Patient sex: F
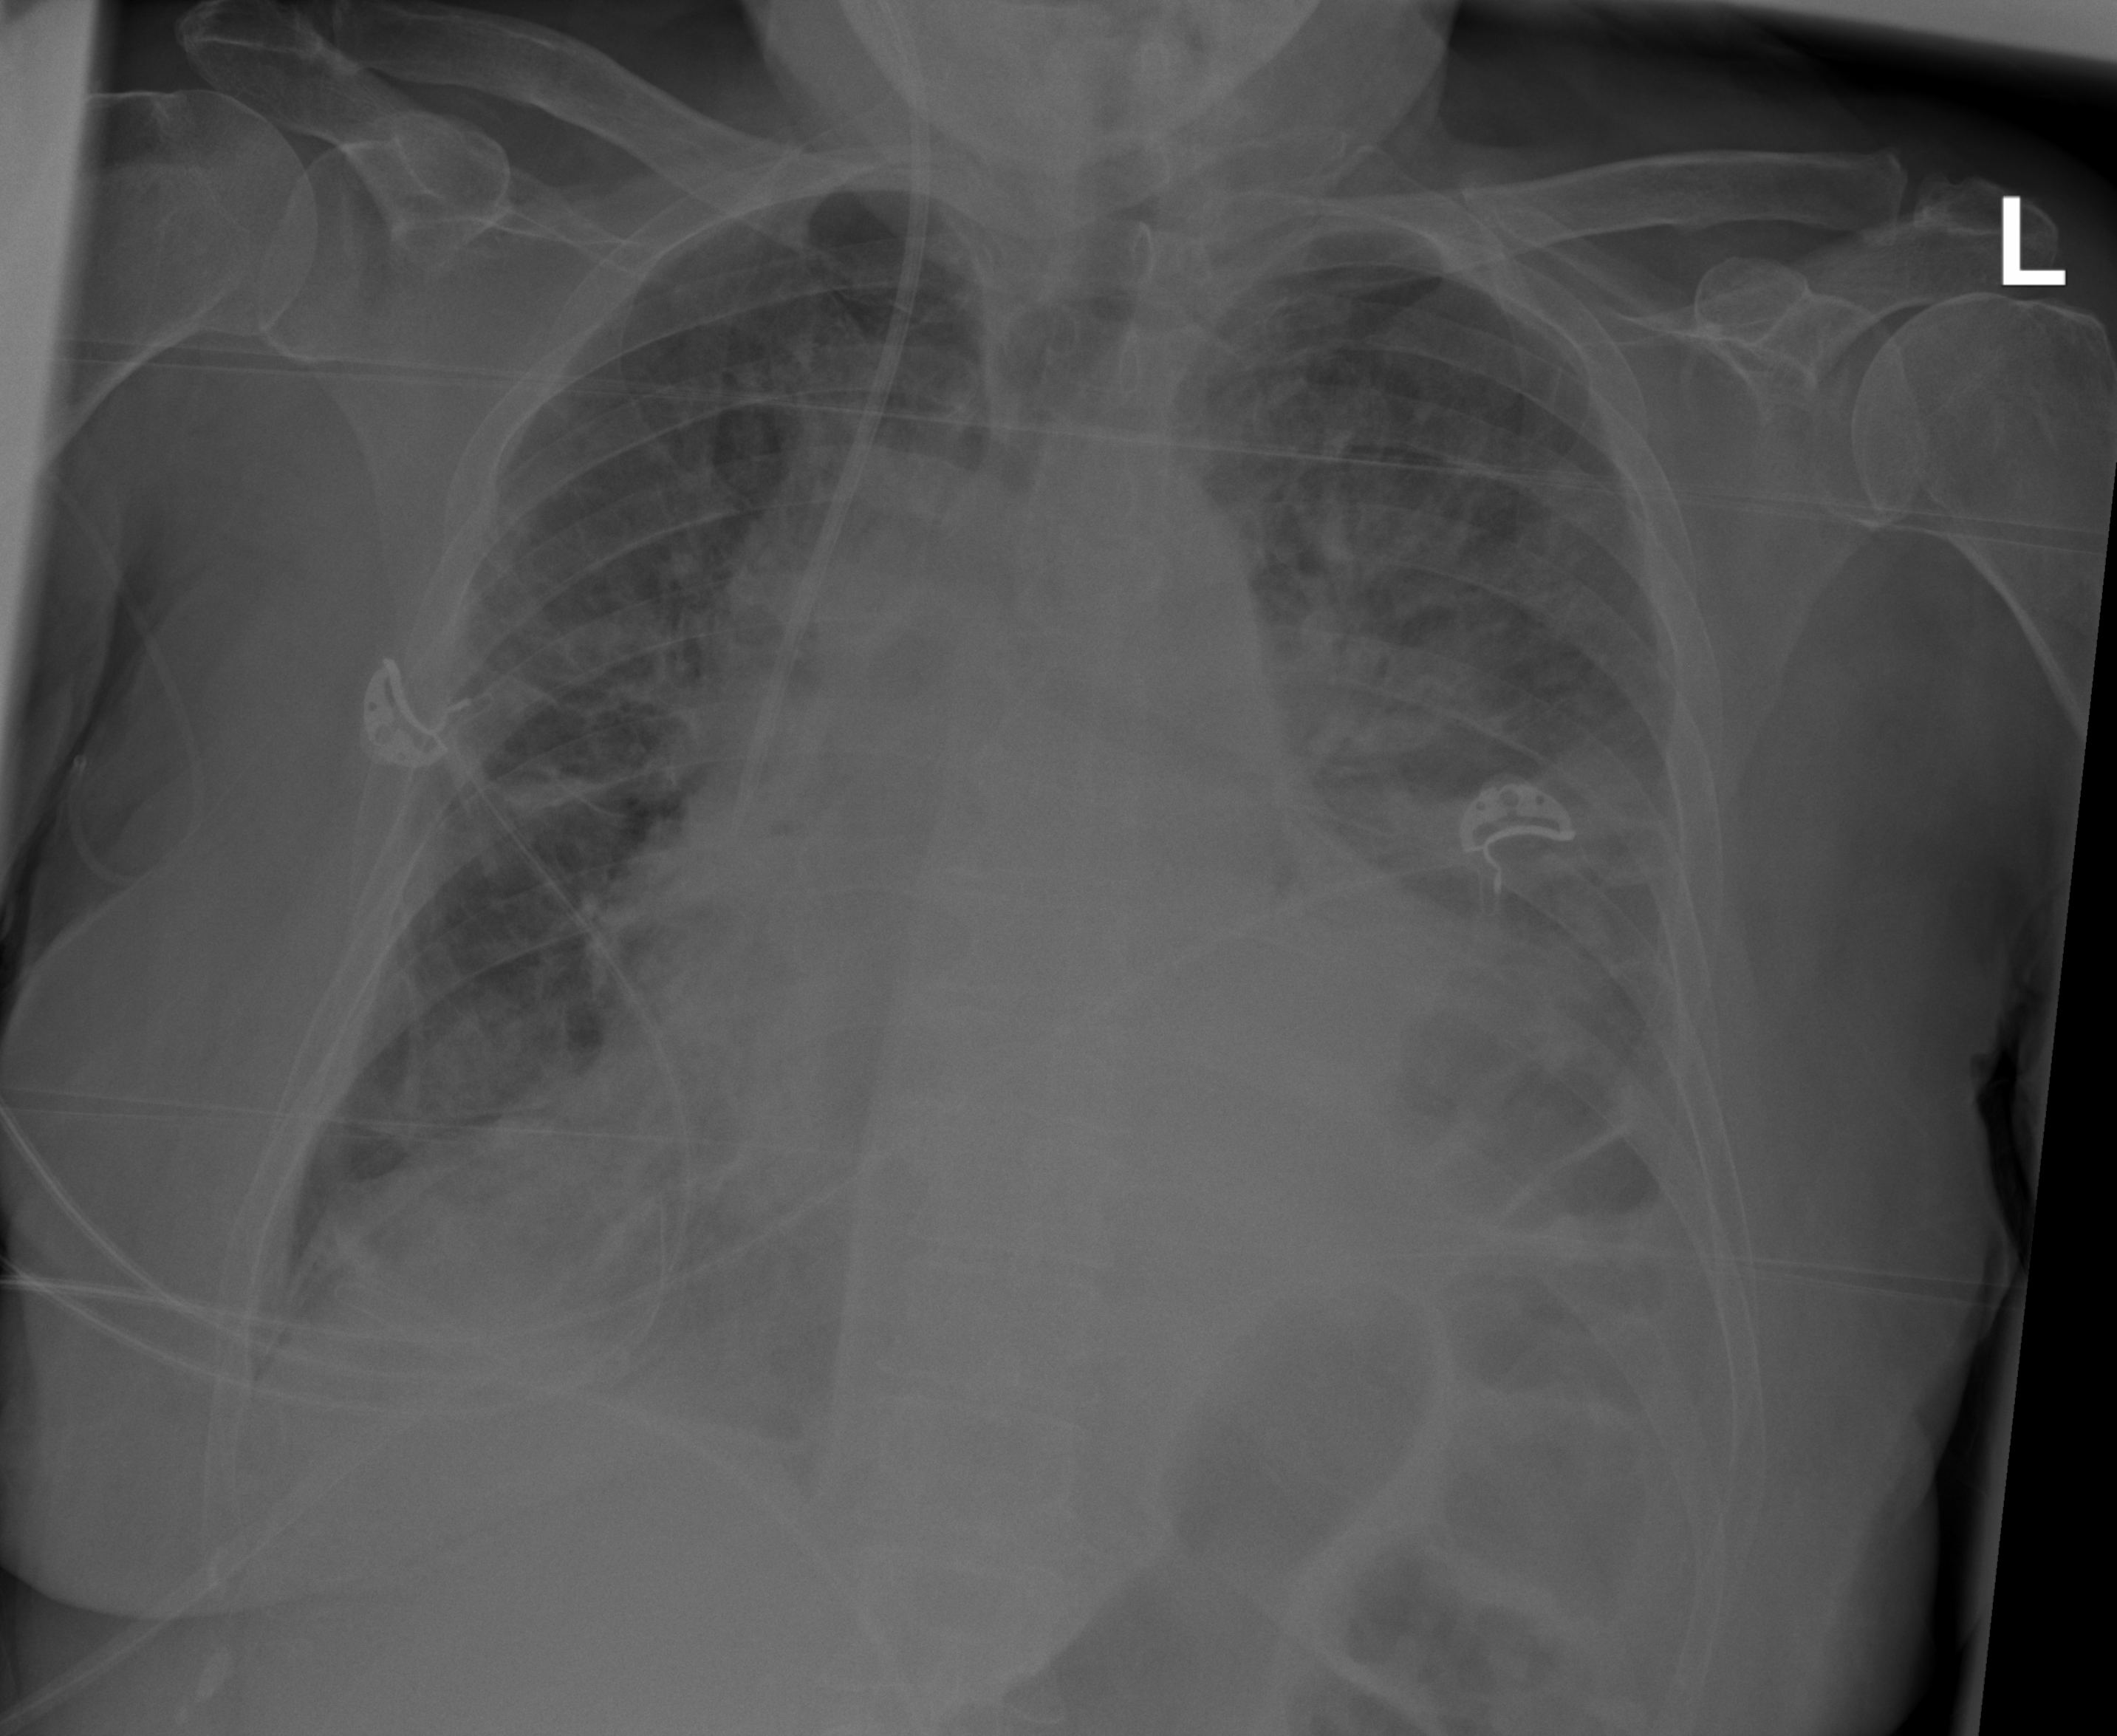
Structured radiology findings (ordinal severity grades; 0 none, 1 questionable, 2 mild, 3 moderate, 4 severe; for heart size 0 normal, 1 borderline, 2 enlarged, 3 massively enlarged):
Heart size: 3
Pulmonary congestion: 3
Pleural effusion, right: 1
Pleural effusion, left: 3
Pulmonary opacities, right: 0
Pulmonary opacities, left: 2
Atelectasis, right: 2
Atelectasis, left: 3